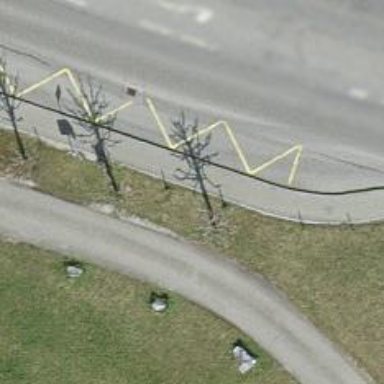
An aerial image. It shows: Bus stop with platform for public transport.